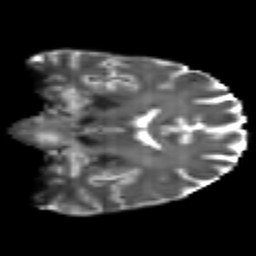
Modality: T2w
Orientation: coronal
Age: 39
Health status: ill
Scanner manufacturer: philips
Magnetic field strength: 3 T
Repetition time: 9 s
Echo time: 0.127 s